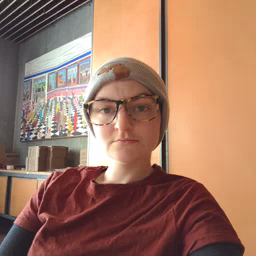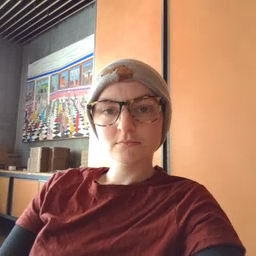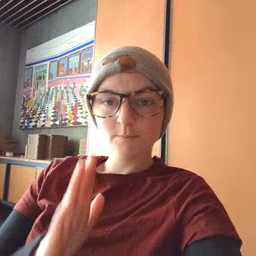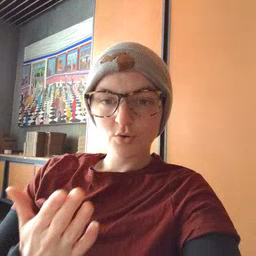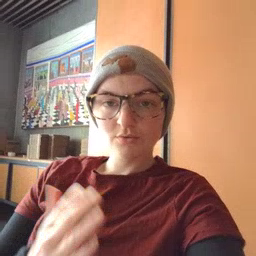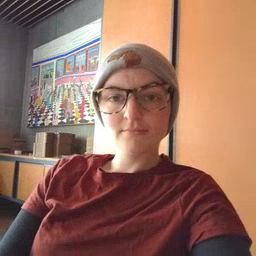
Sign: book